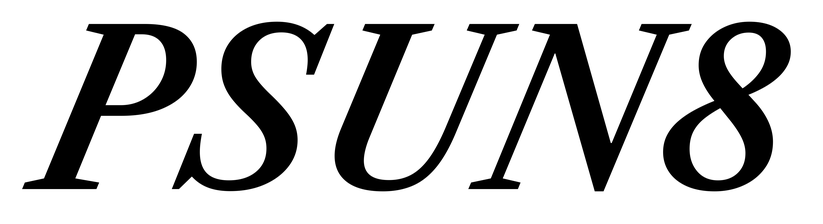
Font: LibreCaslonText-Italic_SemiBold_Italic